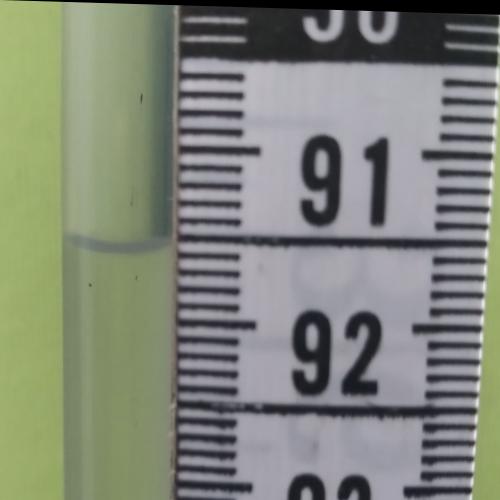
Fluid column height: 91.6 cm